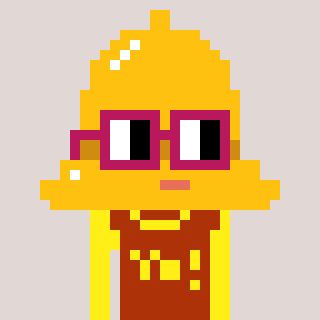
a pixel art character with square dark red glasses, a bell-shaped head and a hotbrown-colored body on a warm background